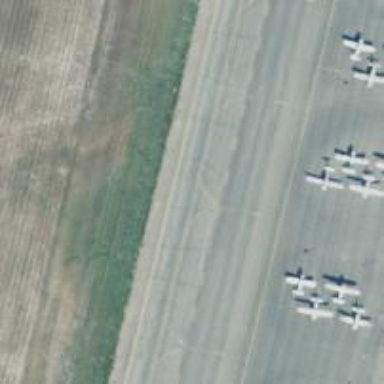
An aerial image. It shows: View of taxiway at the airport.